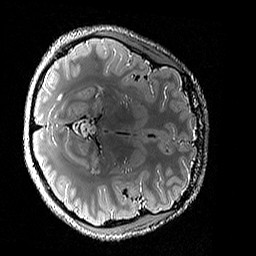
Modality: T2w
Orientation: axial
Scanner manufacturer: siemens
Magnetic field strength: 3 T
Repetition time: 3.2 s
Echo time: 0.428 s